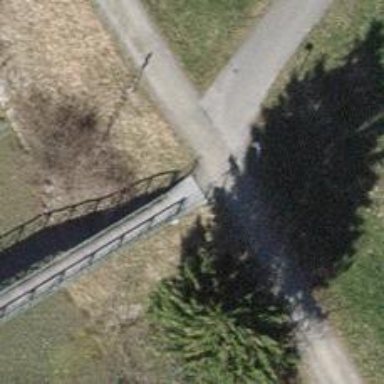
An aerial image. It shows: Footway with concrete surface.